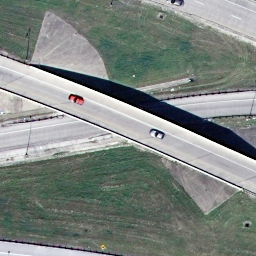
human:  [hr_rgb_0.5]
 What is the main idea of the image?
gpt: overpass